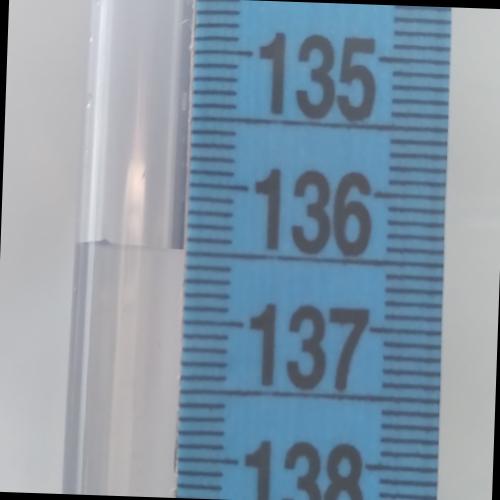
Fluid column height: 136.5 cm